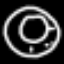
Label: donut